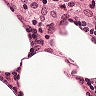
Metastatic tissue present: no